Question: How can I get the Version Control Path that has been selected in the Edit Build Definition window?
I need this value to get a file using the DownloadFile task.

I need to get the settings from this Source Settings tab, specifically the Source Control Folder column.
PS: My template is based on UpgradeTemplate.xaml
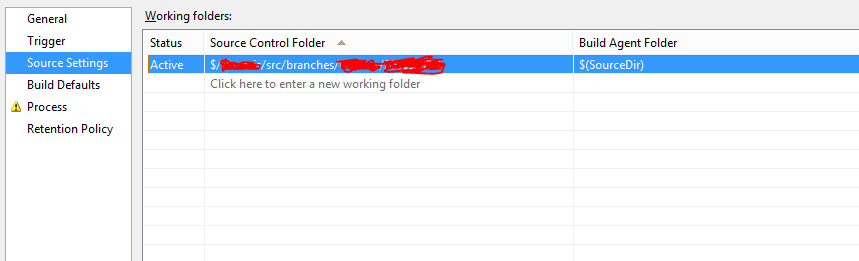
Answer: I've got it working using the following statement:
'''
BuildDetail.BuildDefinition.Workspace.Mappings(0).ServerItem
'''